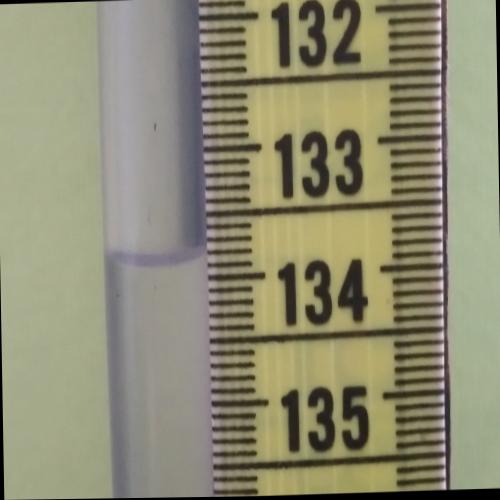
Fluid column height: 133.8 cm